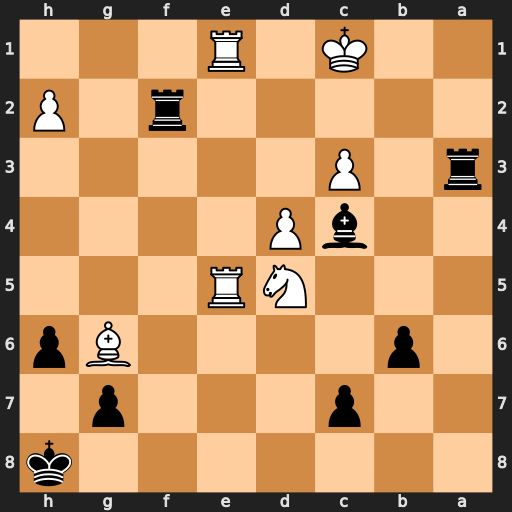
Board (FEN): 7k/2p3p1/1p4Bp/3NR3/2bP4/r1P5/5r1P/2K1R3
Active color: b
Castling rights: -
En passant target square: -
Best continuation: Ra1+ Bb1 Bd3 Re8+ Kh7